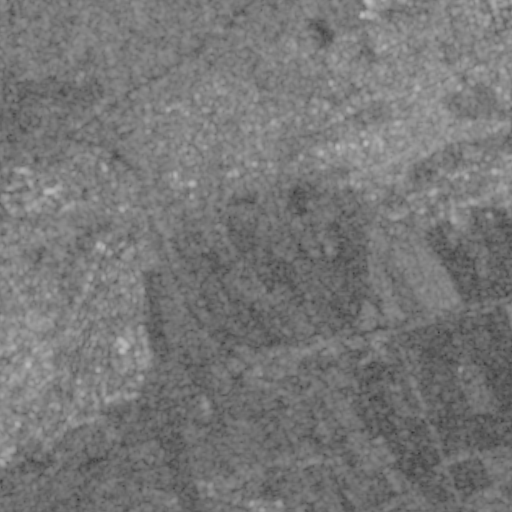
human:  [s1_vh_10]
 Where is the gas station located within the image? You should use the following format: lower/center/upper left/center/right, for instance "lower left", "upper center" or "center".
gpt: The gas station is located in the upper right of the image.
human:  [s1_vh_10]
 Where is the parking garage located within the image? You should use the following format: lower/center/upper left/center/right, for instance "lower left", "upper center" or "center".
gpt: The parking garage is located in the left of the image.
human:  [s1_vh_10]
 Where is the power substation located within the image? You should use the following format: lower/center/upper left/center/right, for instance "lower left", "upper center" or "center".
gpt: The power substation is located in the lower right of the image.
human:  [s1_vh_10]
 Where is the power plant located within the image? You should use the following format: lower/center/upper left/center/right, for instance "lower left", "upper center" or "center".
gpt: There is no power plant in the image.

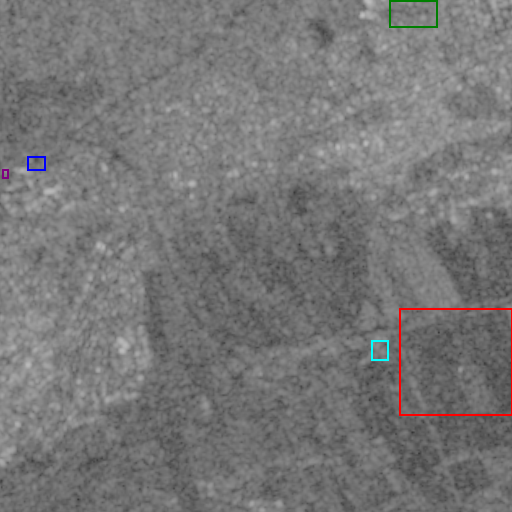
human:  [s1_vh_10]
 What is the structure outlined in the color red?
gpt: The structure outlined in red is a crop field.
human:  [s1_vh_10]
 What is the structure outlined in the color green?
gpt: The structure outlined in green is a park.
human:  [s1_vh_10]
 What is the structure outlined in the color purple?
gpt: The structure outlined in purple is a parking garage.
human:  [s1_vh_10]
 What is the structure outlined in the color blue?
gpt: The structure outlined in blue is a parking lot.
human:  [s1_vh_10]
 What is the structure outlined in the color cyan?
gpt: The structure outlined in cyan is a power substation.
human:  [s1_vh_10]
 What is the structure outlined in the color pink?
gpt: There is no pink outline.